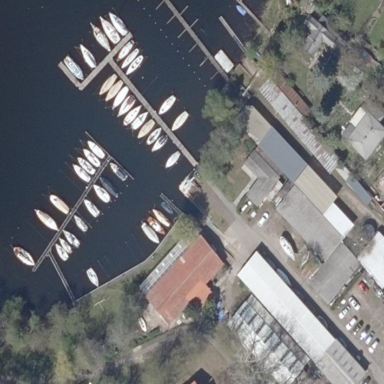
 there is nautical club within the harbor."